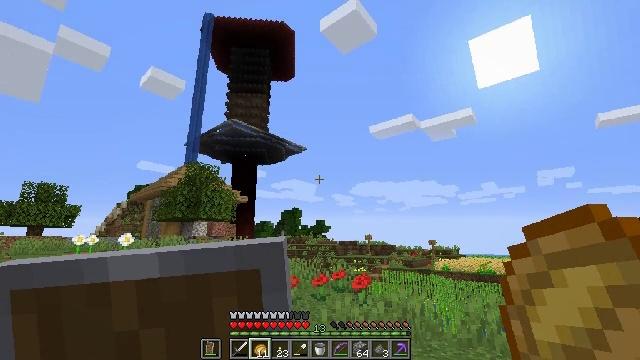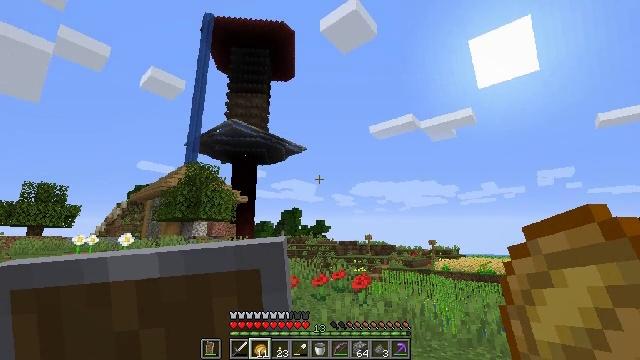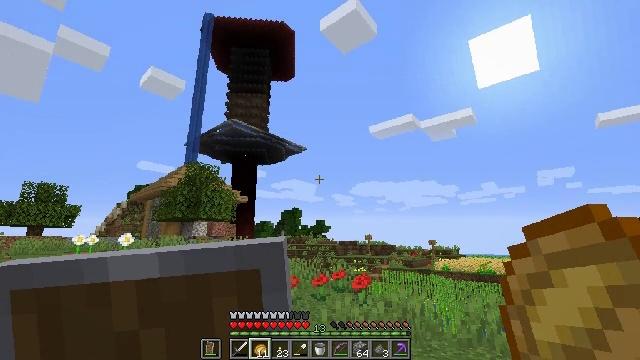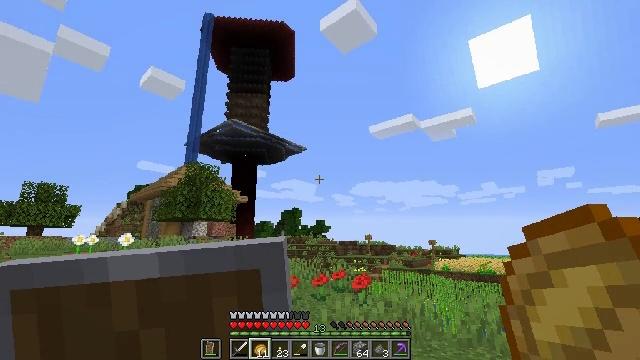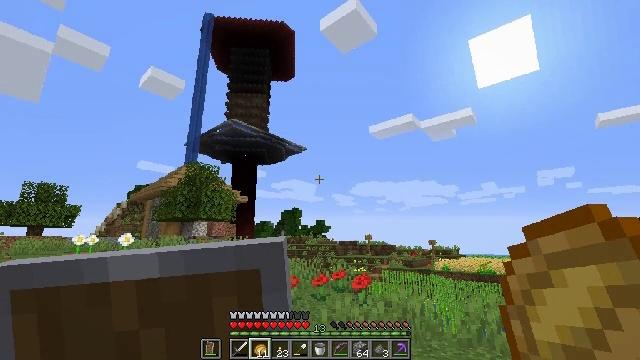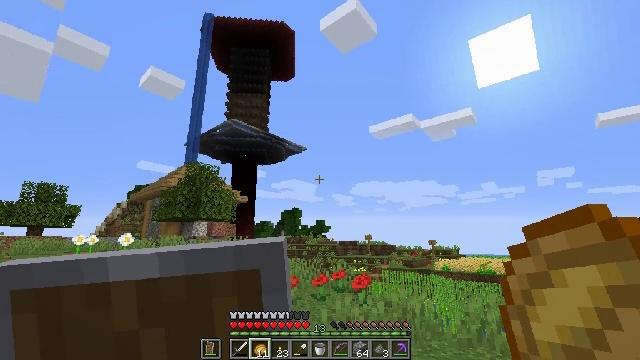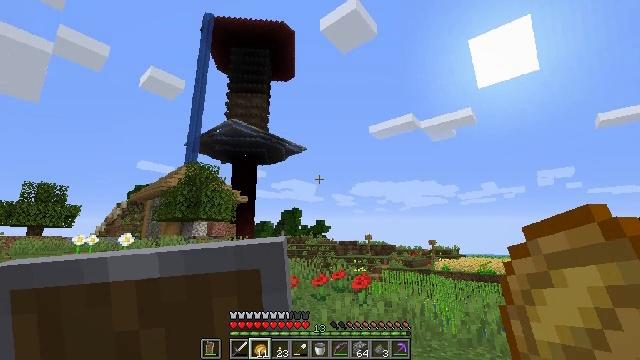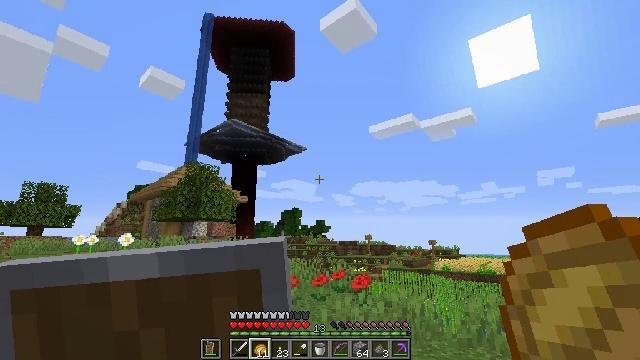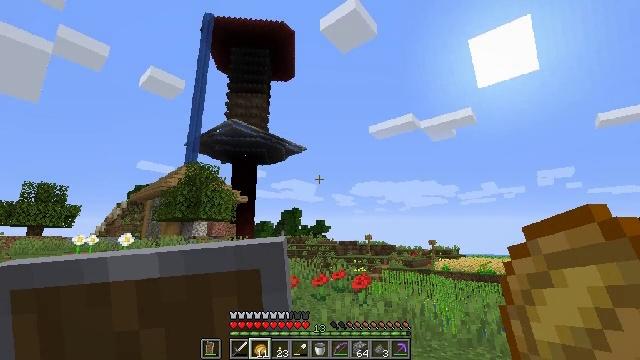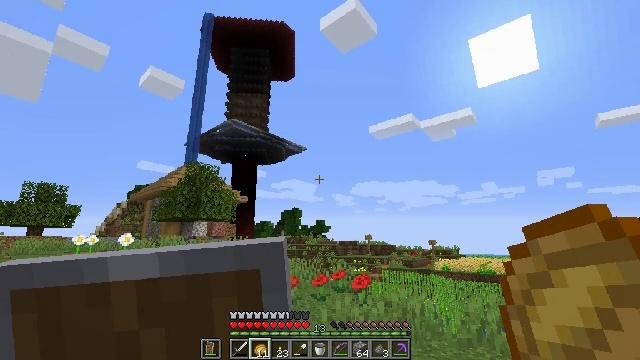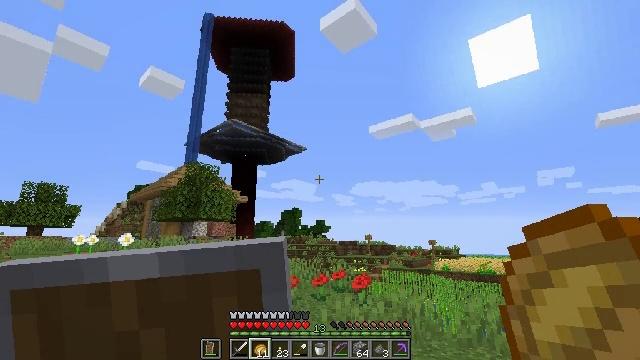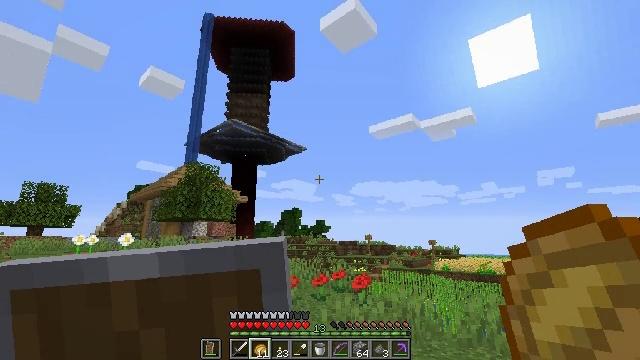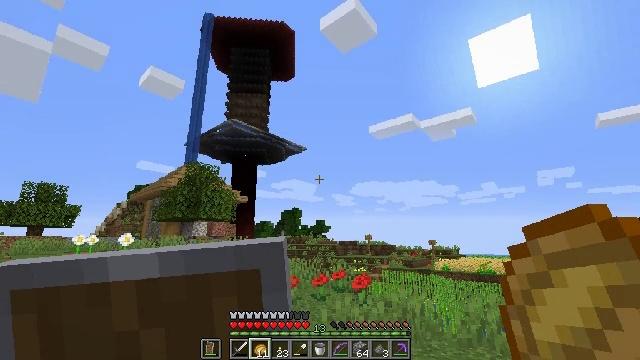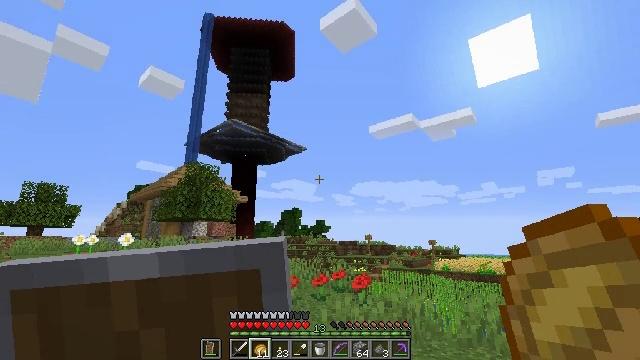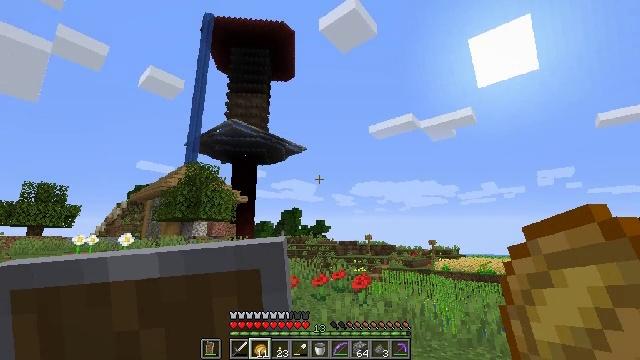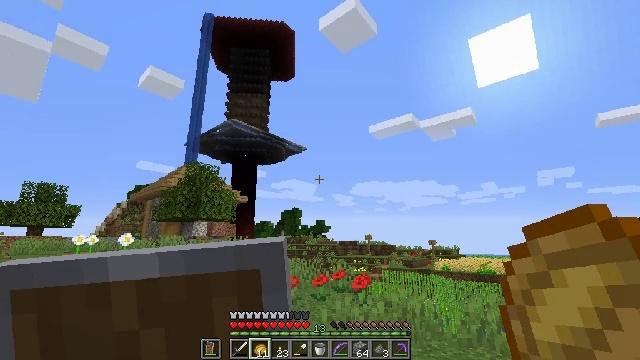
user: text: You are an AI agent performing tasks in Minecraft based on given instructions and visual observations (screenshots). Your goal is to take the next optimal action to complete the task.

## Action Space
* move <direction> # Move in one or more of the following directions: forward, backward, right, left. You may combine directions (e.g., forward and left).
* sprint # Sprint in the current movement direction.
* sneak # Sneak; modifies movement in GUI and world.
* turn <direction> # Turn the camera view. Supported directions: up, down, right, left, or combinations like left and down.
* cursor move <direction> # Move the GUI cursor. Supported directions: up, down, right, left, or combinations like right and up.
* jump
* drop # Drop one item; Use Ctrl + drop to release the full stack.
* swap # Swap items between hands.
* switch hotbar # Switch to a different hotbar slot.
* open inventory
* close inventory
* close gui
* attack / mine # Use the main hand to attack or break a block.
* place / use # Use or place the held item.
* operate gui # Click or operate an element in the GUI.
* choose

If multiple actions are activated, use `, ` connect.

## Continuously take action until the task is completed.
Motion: motion action
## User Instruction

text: Craft a bow using sticks and string.
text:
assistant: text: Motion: no_op
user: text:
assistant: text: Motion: no_op
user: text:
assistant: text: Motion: no_op
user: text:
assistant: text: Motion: no_op
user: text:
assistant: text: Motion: no_op
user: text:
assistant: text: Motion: no_op
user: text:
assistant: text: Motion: no_op
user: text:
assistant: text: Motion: no_op
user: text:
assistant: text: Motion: no_op
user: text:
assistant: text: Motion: no_op
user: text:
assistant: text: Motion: no_op
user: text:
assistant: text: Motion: no_op
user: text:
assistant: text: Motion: no_op
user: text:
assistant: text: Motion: no_op
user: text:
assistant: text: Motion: no_op
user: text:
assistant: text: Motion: no_op
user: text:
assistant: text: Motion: turn right and down
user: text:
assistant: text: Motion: turn right
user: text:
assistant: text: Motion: no_op
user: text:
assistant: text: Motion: turn left and down
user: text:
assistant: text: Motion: turn left and down
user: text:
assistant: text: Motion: turn left and down
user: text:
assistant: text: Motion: turn right and down
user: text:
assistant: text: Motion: turn up
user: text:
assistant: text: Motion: no_op
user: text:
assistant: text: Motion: no_op
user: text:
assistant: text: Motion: no_op
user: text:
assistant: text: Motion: no_op
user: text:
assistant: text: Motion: no_op
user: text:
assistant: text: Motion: no_op